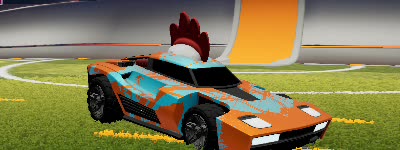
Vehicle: breakout